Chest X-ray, AP view. Patient: 55 years old, sex F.
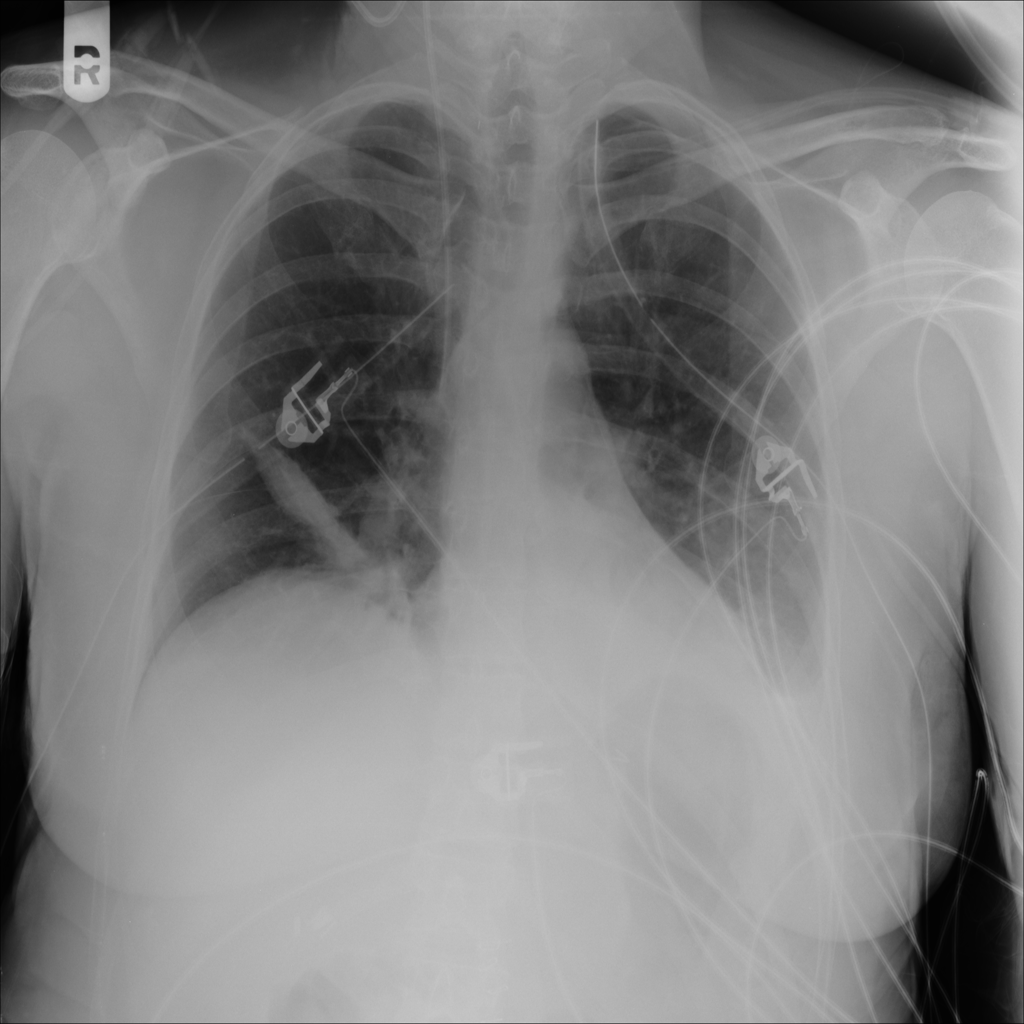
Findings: Atelectasis, Pneumothorax